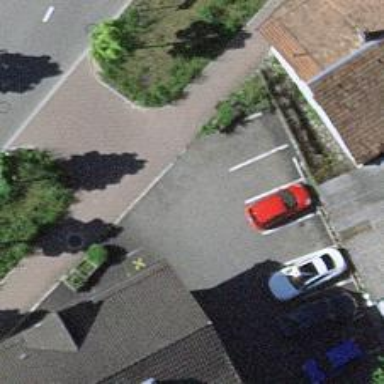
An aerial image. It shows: Unmarked crossing on the road.